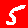
Digit: 5